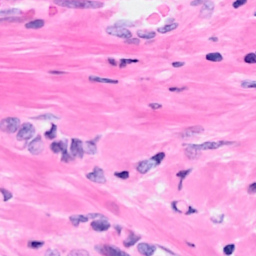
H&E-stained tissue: Breast